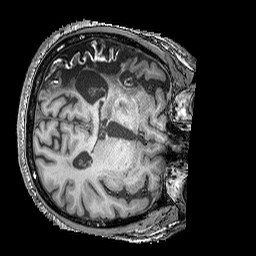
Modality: T1w
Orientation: axial
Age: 55
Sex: male
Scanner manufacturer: siemens
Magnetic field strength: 3 T
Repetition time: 2.25 s
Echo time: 0.00411 s